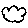
Label: cloud